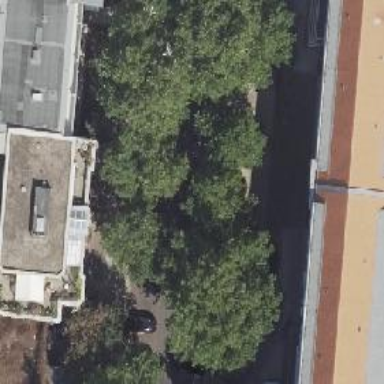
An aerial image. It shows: Deciduous broadleaved tree.